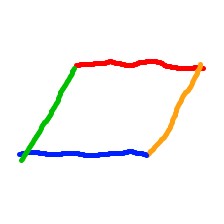
Shape: parallelogram